Field crop: tomato
Growth stage: 1
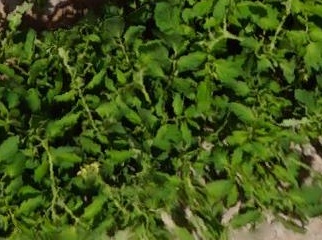
Species: tomato